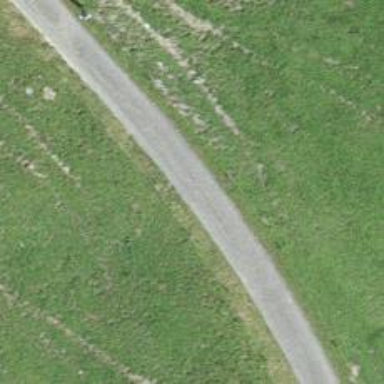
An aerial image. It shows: Unclassified road.